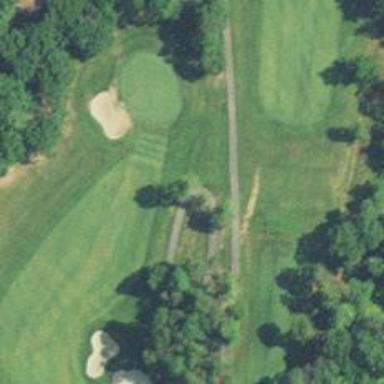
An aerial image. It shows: Service road used as golf cart path.